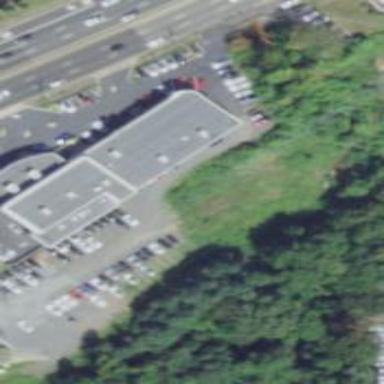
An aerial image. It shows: Retail building.